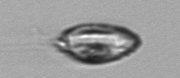
Label: Katodinium_or_Torodinium